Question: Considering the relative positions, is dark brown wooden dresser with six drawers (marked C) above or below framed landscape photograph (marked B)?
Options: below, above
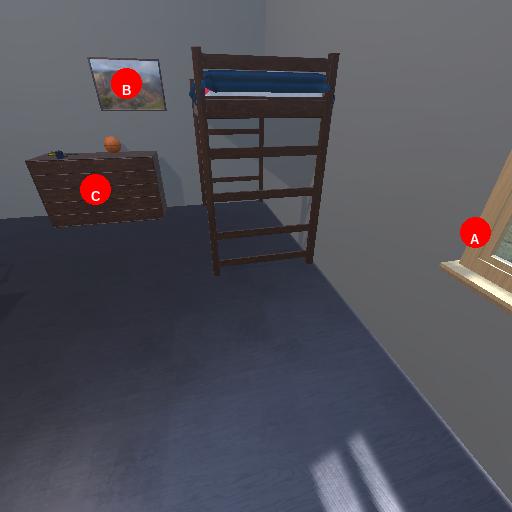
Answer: below